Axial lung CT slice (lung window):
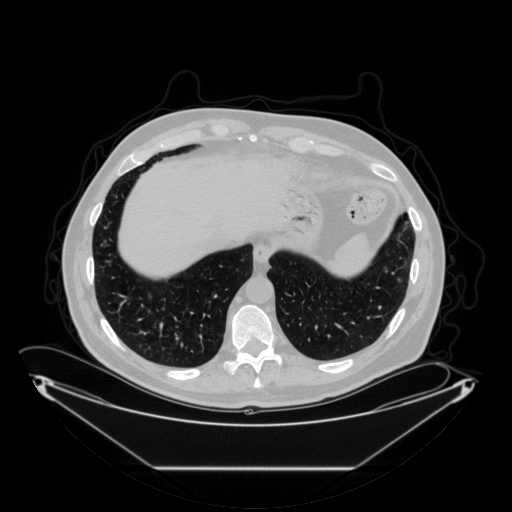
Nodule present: no